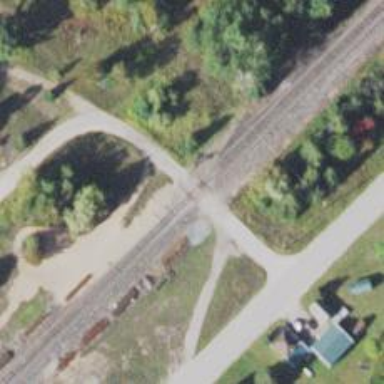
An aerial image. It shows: Two railway tracks with rails.